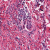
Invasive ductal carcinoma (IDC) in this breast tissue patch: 0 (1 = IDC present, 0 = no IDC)